Question: I have a Cube dimension which has a relationship between tier and market.

They are contained in the same table, with structure id, tier, market. However, when I create the dimension, it's showing a row in member properties for EACH row in the table. Is there any way to construct this again so that it becomes :
Tier1
Tier2
Tier3
with the markets listed underneath each relevant tier when I expand it?
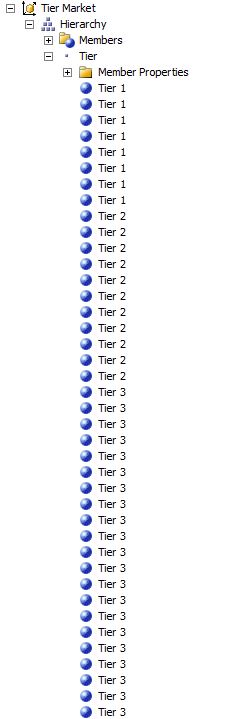
Answer: Ok, found the issue. The above table had 3 columns: id, tier, market. When BIS automatically created the dimension, it added a one-one relationship.
Delete the dimension, creaqte a new dimension using that existing table, set id as the key column, then select the other columns as dimension attributes. Rebuild, redeploy, and process, and the dimension will have a tree structure as required.